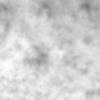
Label: no_change